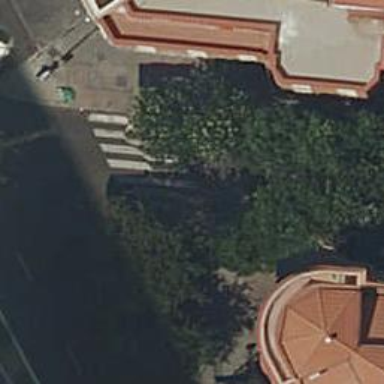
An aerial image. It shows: Uncontrolled zebra crossing on the road.